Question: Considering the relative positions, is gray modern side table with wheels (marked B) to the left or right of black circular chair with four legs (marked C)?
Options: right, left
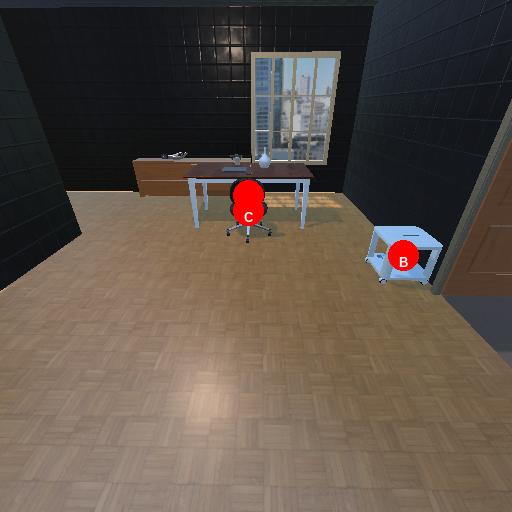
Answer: right